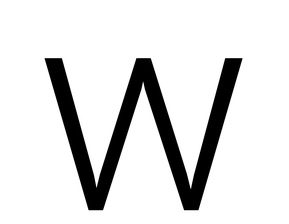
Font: Roboto_Light